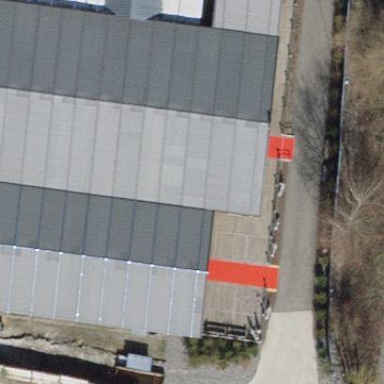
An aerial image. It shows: Events venue building.